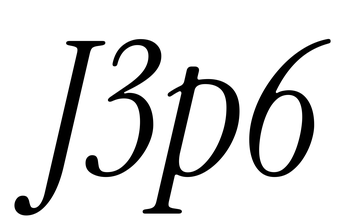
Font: InstrumentSerif-Italic